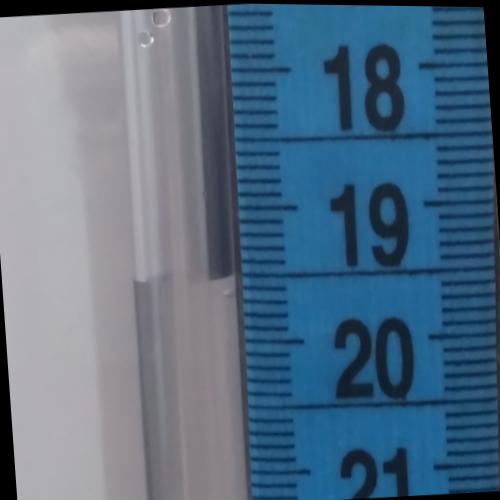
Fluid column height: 19.5 cm